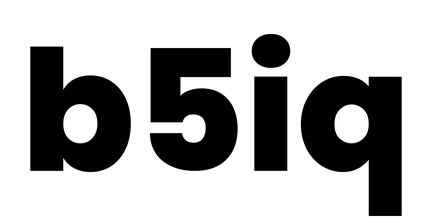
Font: Poppins-ExtraBold